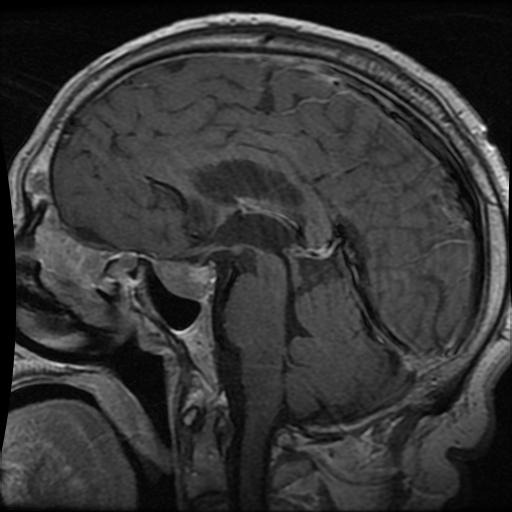
Label: pituitary